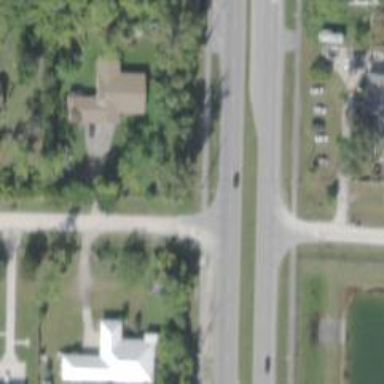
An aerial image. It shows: Road with stop sign.